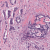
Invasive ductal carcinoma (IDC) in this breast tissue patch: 1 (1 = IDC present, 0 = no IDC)